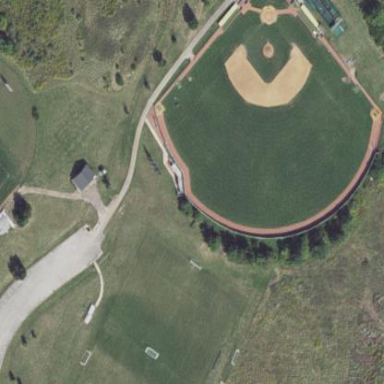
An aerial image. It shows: Baseball pitch for leisure and sports activities.